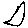
Label: moon